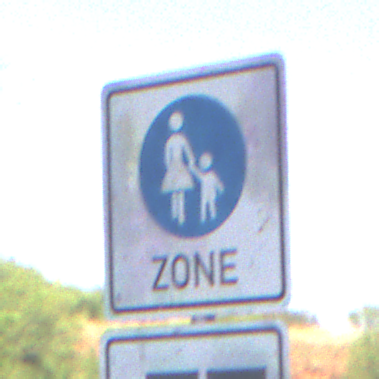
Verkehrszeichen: BeginnFussgaengerzone
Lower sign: MehrspurigeFahrzeugeFrei4
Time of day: Midday
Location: Roofed (Underpass)
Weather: Clear
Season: NotSpecified
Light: Natural